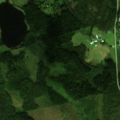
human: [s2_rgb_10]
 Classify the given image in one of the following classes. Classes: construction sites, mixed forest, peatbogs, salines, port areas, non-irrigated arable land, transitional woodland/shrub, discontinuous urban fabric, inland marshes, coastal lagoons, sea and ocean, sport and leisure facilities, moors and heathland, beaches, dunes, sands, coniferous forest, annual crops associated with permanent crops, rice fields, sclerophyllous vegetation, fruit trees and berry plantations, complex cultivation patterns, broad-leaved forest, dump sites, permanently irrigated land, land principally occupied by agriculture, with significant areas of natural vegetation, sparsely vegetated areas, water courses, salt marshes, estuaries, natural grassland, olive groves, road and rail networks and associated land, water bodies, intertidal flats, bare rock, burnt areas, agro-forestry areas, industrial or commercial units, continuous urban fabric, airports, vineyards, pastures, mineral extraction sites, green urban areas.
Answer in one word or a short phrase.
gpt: land principally occupied by agriculture, with significant areas of natural vegetation, coniferous forest, mixed forest, transitional woodland/shrub